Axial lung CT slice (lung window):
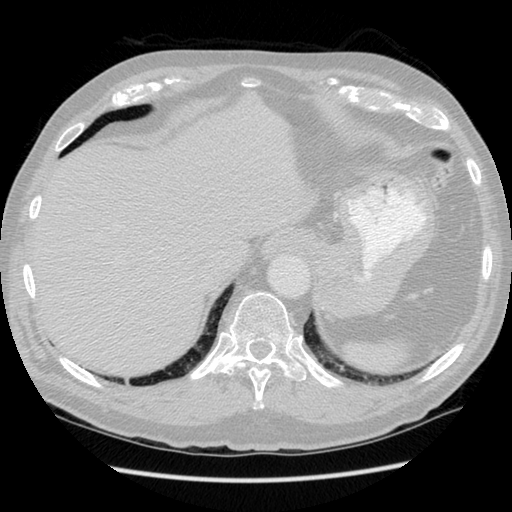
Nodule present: no